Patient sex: M
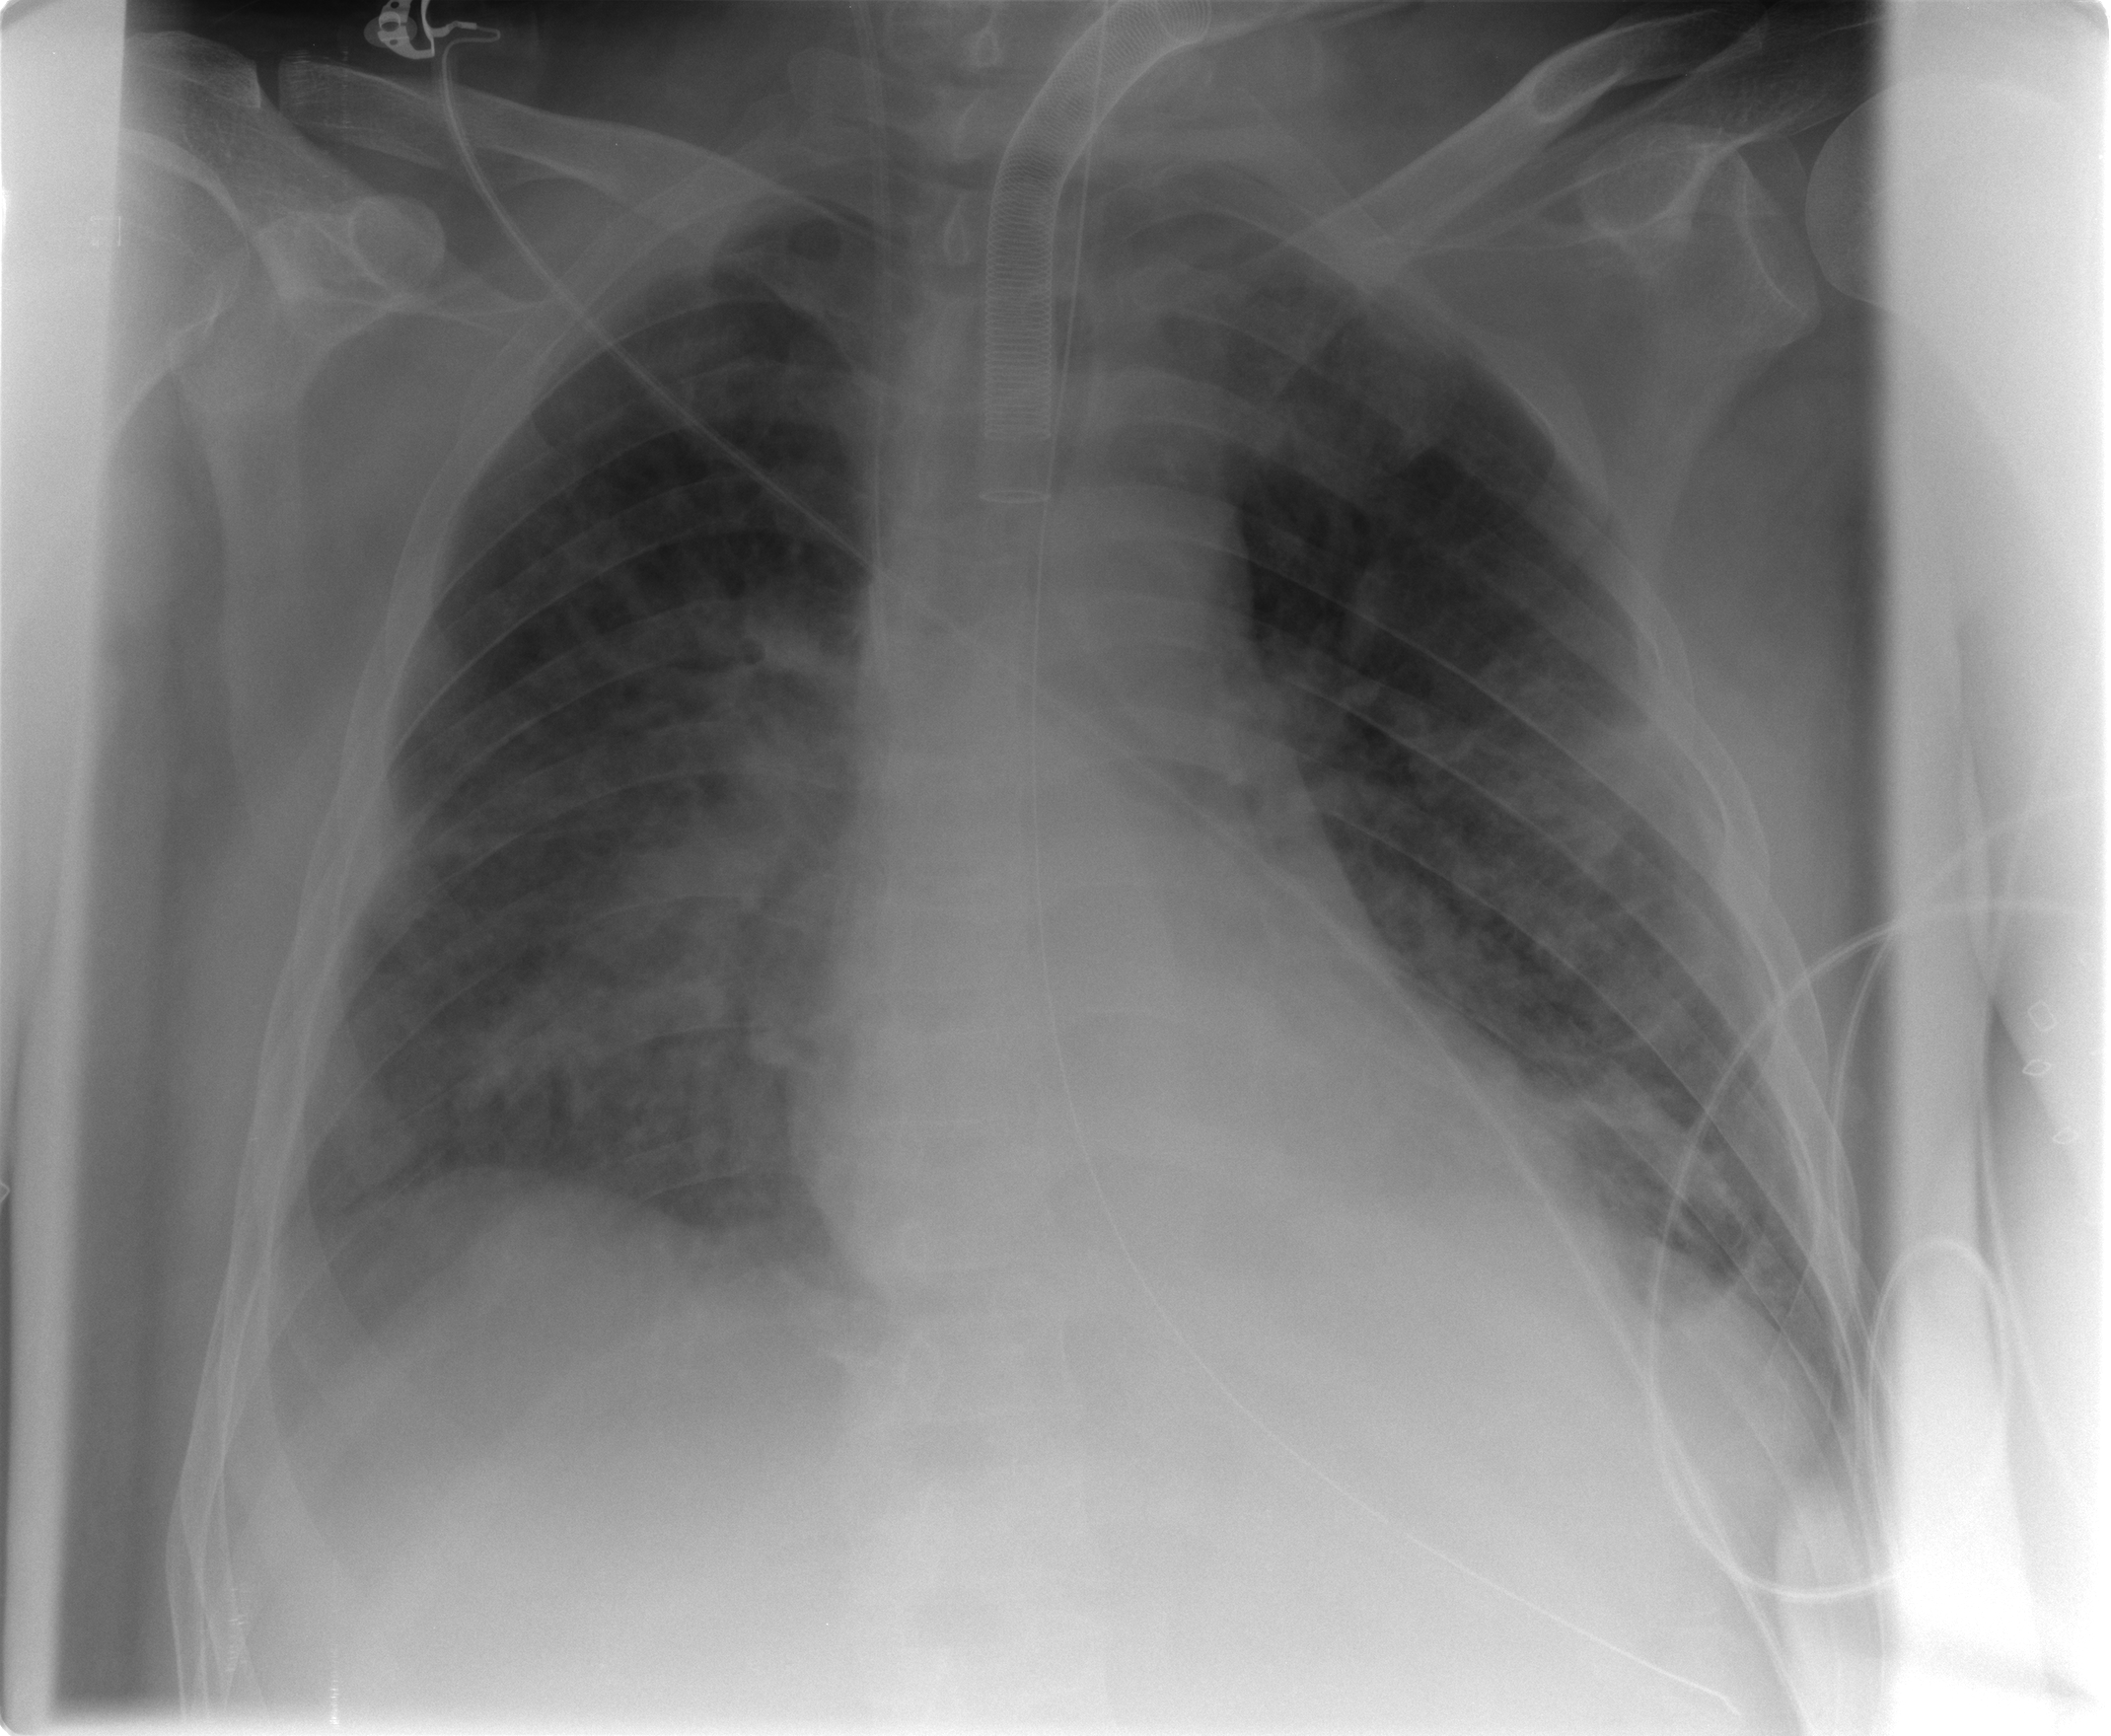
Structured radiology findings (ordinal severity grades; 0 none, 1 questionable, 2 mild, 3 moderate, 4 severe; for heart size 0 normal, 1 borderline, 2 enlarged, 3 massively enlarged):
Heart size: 0
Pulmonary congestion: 2
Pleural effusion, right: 0
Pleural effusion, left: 0
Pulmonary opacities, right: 3
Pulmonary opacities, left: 3
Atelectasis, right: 2
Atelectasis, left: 2